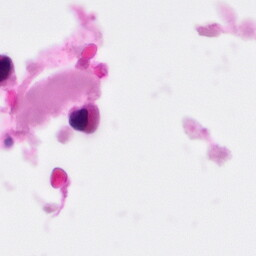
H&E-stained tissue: Pancreatic